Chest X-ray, AP view. Patient: 27 years old, sex M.
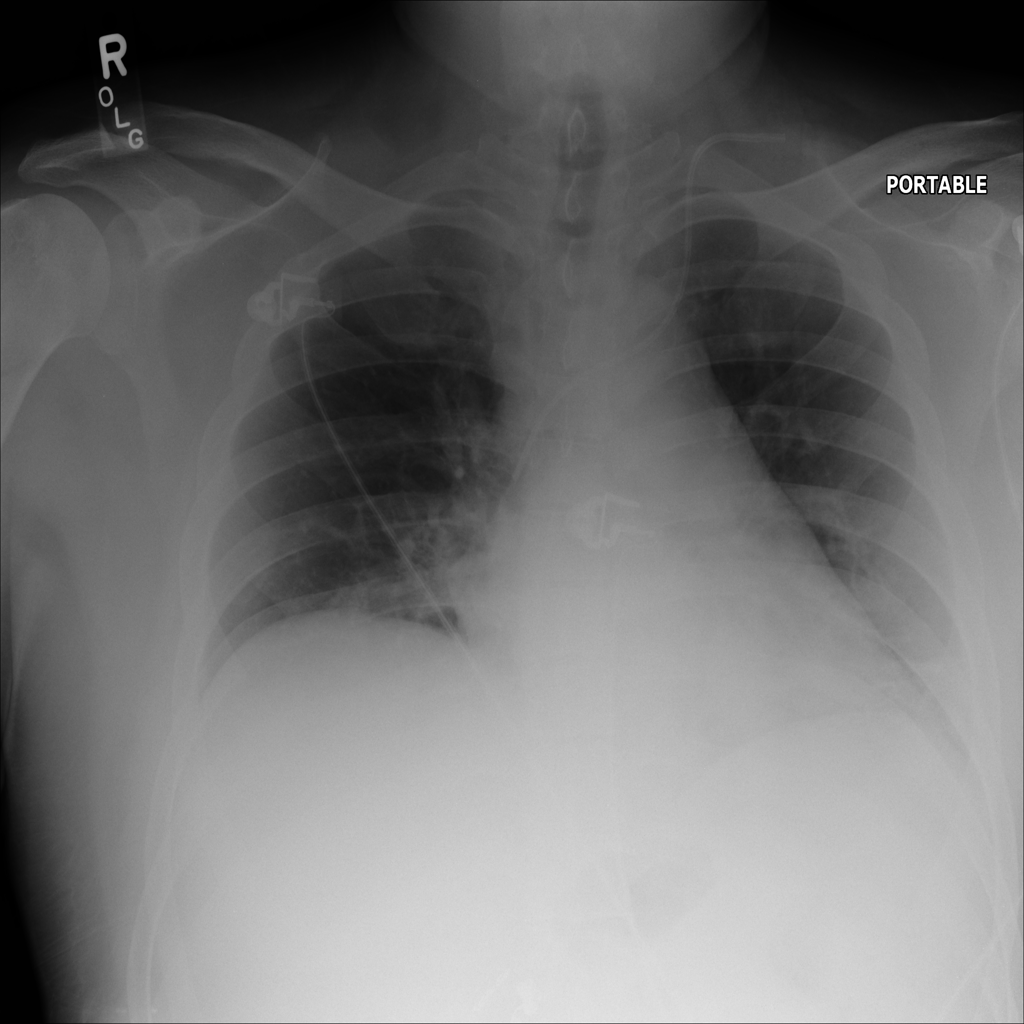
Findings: Infiltration